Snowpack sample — Buffalo Mountain, Silverthorne, Colorado, USA (1/25/25, 10:11 AM MST)
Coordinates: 39.6222, -106.1139
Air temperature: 22 °F
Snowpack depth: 110 cm
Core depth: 10 cm
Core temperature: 46.4 °F
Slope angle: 12°, slope face: 102°
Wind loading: high
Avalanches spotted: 0
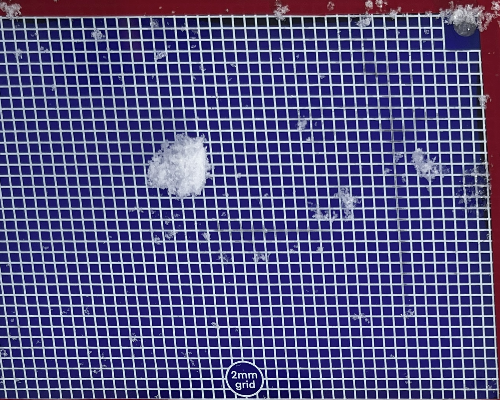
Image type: profile
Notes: No avalanches nearby, collected on the outskirts of a fire break 15 meters from the treeline, on way to Buffalo and Red Mountain